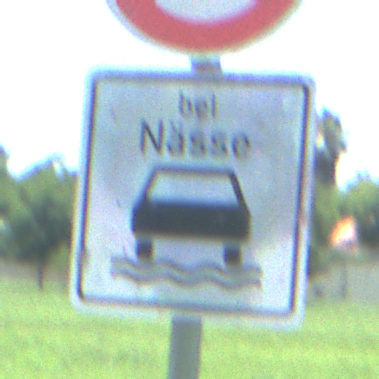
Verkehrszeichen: BeiNaesse
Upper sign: Geschwindigkeit50
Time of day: Midday
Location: Outdoor (Nature)
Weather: Clear
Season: Summer
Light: Natural